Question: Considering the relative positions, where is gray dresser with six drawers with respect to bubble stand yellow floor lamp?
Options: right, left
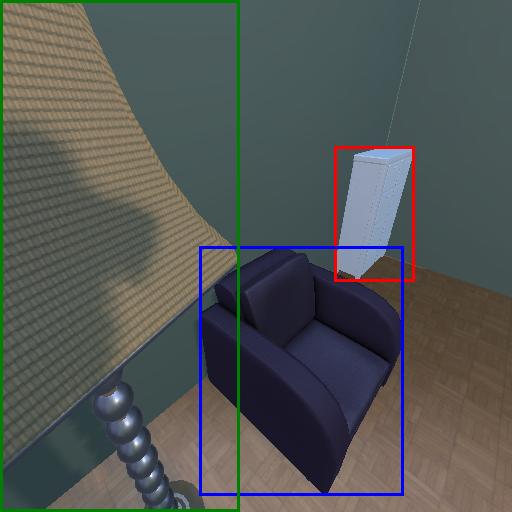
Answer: right